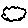
Label: cloud